Aerial crown-view tile of a tropical tree (Barro Colorado Island, Panama), acquired 20250414:
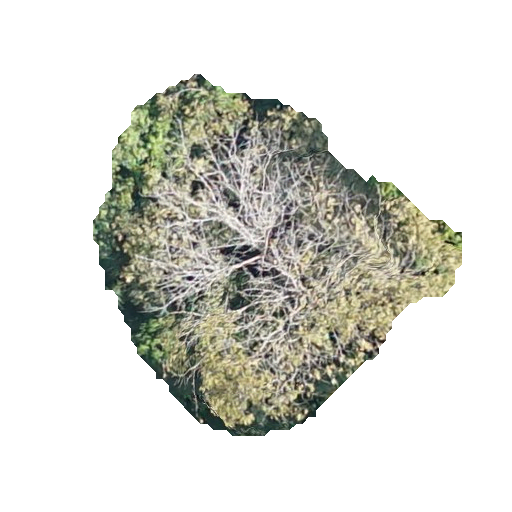
Species: Dipteryx oleifera
GBIF accepted scientific name: Dipteryx oleifera
Crown area: 123.951 m²